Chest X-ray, PA view. Patient: 44 years old, sex M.
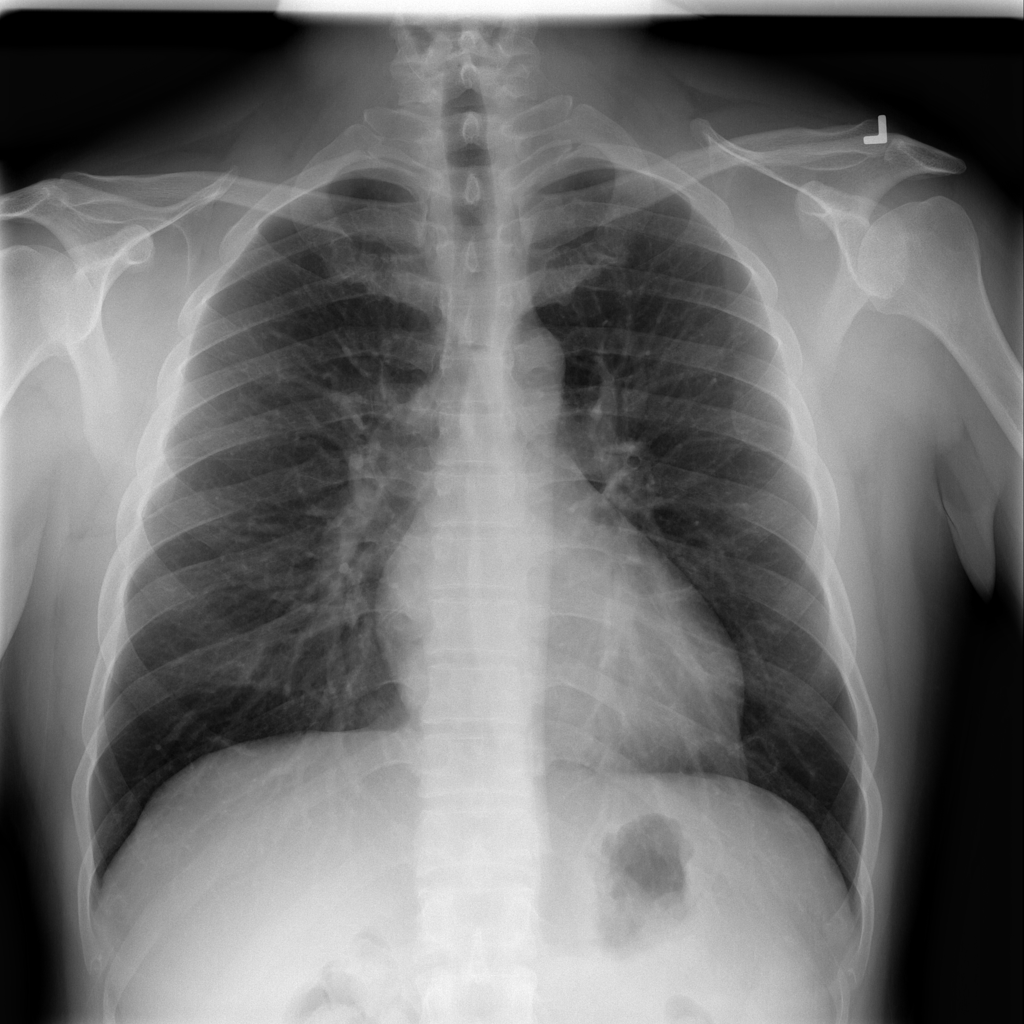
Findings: No Finding